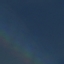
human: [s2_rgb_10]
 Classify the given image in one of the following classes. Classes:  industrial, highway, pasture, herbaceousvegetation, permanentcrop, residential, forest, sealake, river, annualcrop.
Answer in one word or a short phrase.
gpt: SeaLake